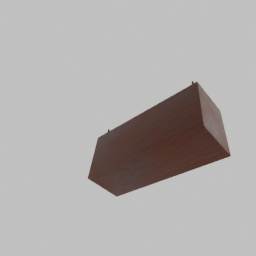
Label: furniture